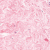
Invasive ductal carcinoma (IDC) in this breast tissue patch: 0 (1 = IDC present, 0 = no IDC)